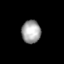
Tissue: skin
Cell type: Epithelial cells
Senescence score: 0.1859
Nuclear area (px): 429
Mean DAPI intensity: 162.545